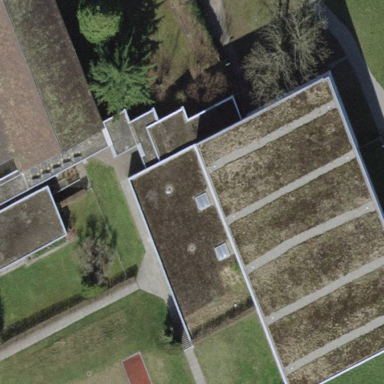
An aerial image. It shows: University building.